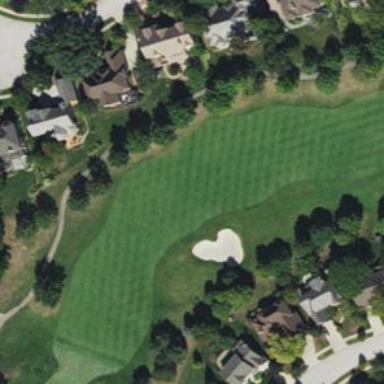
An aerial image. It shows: View of golf hole.